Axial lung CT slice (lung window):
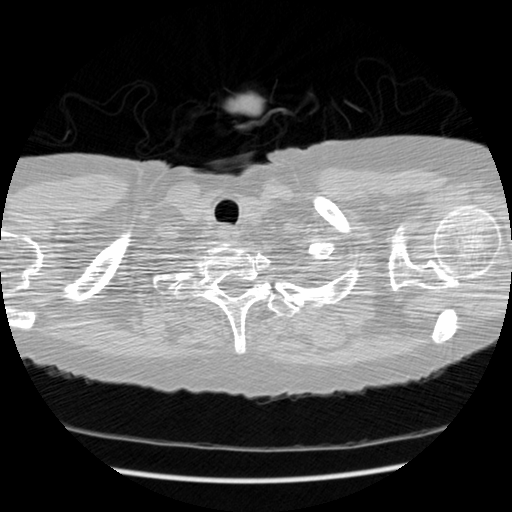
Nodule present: no